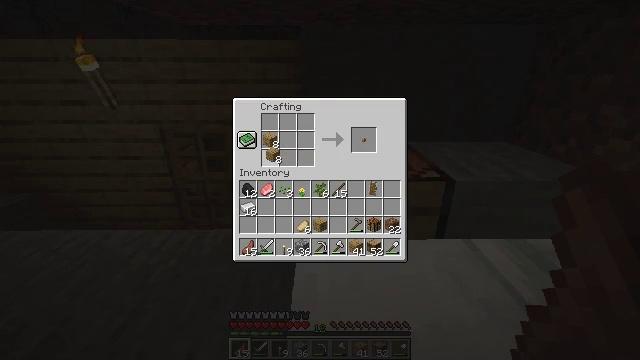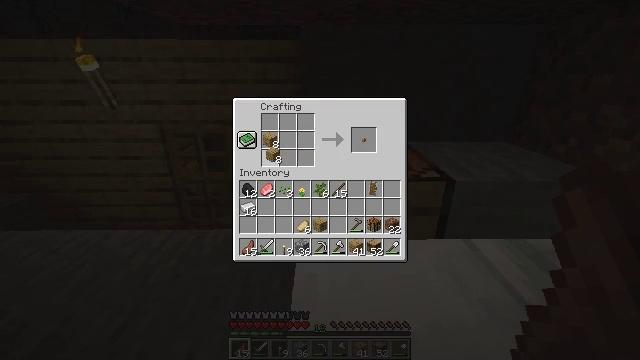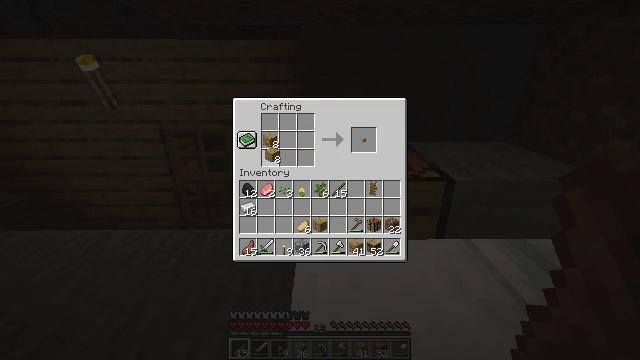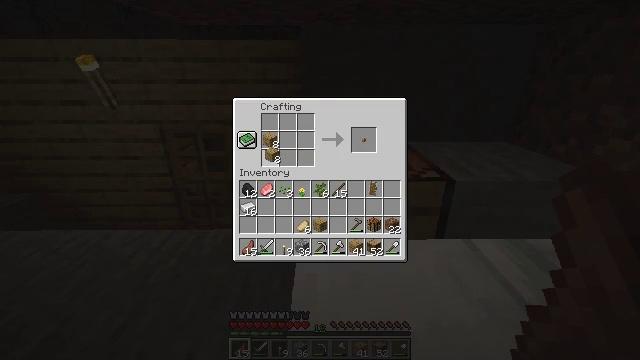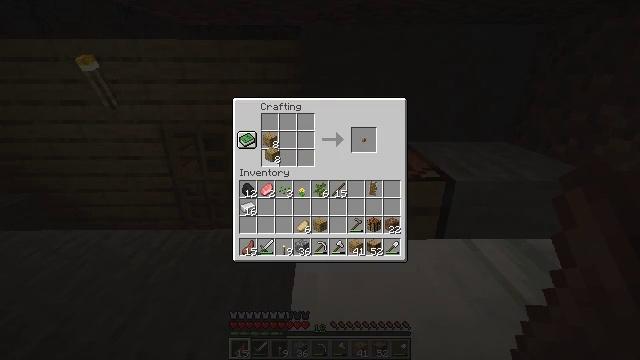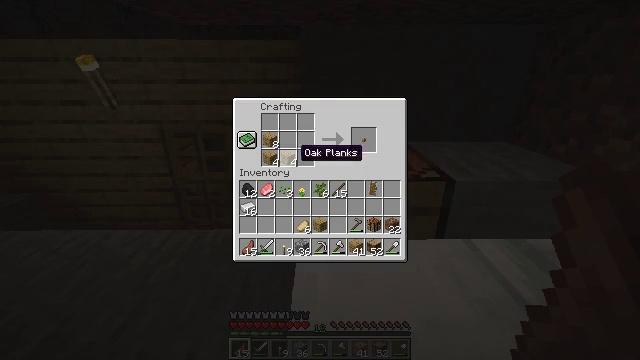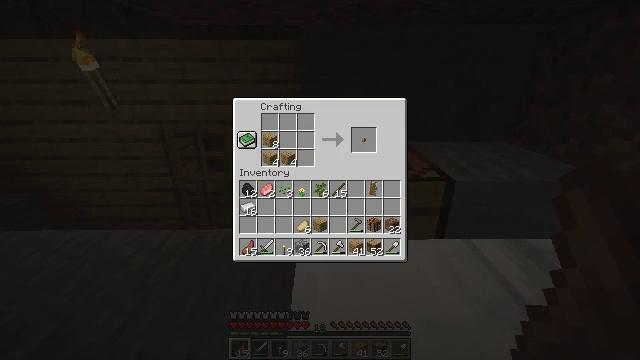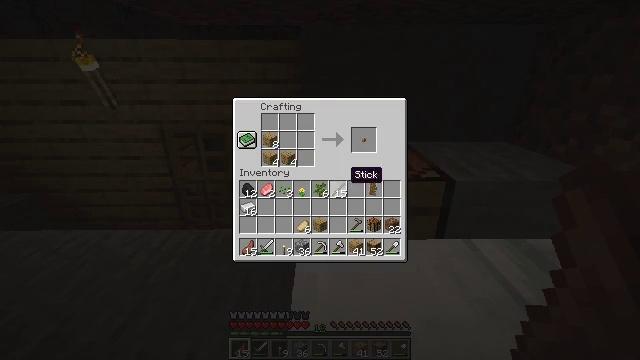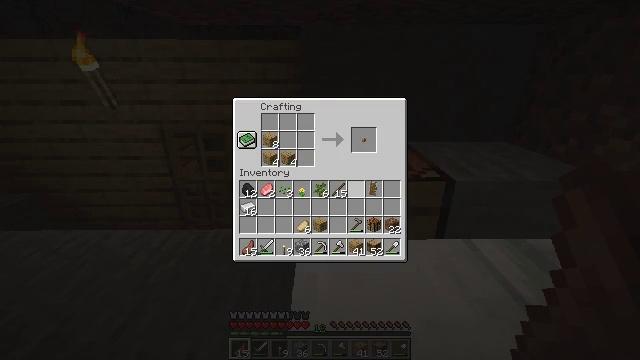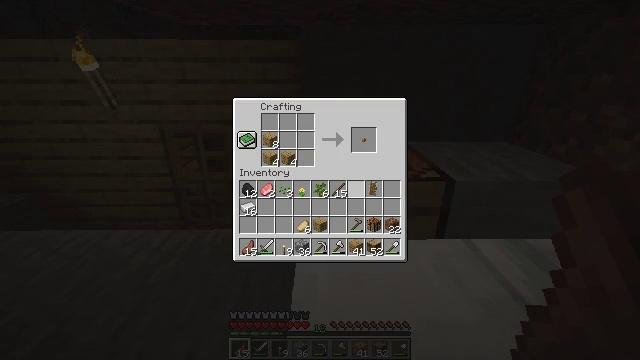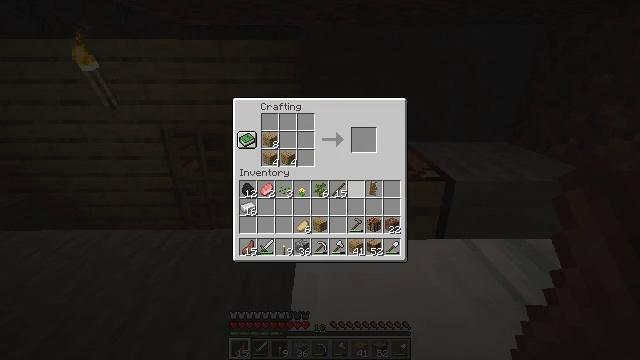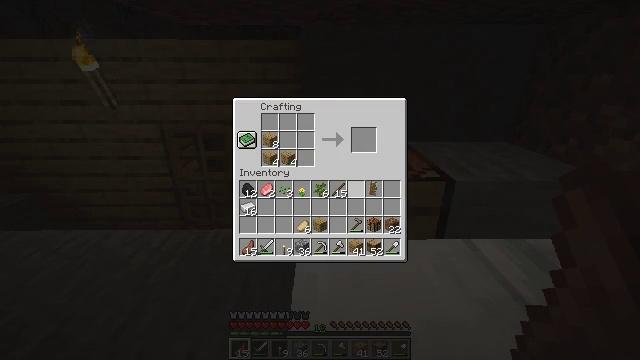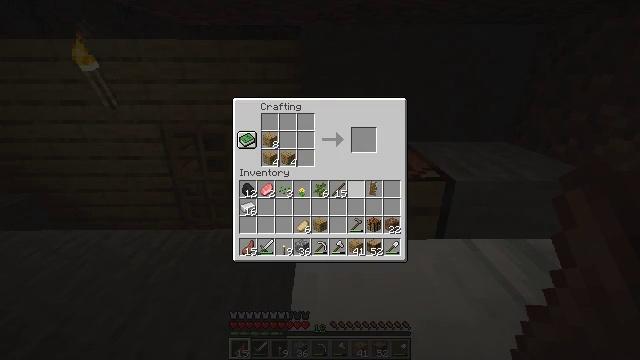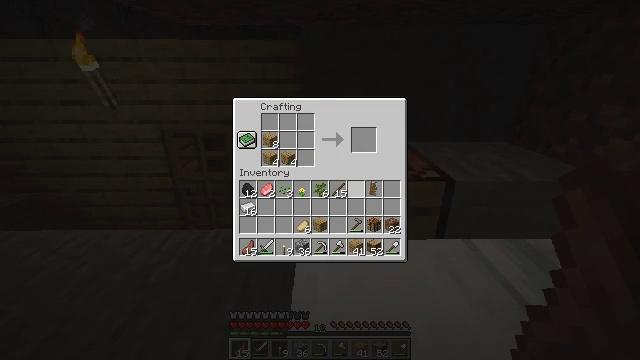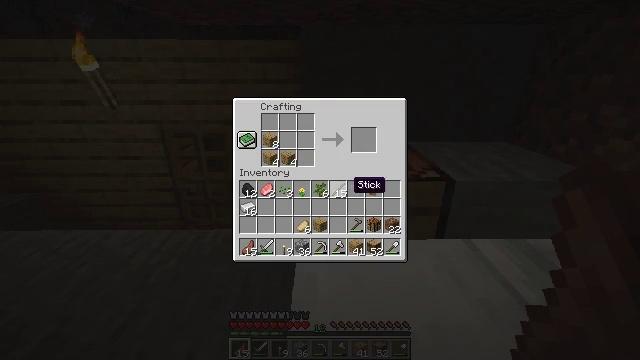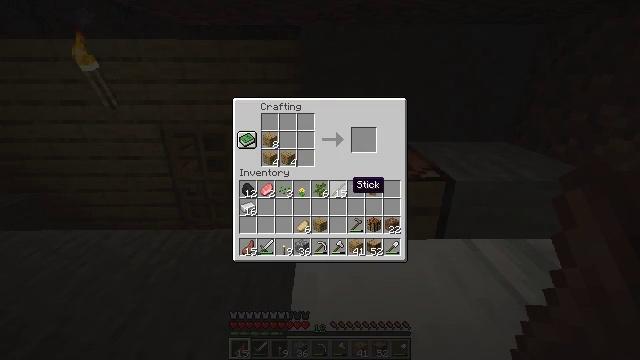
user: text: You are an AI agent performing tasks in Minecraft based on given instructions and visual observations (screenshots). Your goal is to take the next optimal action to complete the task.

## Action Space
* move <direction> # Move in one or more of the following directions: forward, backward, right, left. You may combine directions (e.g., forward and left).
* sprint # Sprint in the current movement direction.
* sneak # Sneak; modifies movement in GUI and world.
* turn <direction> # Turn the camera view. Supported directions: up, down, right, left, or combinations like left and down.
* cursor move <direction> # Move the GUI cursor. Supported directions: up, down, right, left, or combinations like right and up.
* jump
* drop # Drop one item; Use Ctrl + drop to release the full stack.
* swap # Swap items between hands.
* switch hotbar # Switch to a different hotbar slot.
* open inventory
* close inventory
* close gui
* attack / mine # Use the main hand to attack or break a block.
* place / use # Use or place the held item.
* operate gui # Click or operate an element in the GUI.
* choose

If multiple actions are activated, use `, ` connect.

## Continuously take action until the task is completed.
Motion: motion action
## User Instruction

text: Assemble an oak fence with oak planks and sticks in the crafting table.
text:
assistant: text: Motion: no_op
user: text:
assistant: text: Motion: operate gui
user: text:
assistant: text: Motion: operate gui
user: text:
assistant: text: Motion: operate gui
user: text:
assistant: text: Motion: cursor move right
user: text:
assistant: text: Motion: cursor move right and down
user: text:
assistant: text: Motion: cursor move right and down
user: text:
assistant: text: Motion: no_op
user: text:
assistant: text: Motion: no_op
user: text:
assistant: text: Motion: no_op
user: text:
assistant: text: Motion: no_op
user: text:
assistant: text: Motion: no_op
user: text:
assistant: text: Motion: no_op
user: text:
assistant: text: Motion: no_op
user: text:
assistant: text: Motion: no_op
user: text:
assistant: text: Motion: no_op
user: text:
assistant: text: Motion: no_op
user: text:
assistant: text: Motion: no_op
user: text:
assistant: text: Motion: cursor move left
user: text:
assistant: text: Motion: cursor move left and up
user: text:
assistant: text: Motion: no_op
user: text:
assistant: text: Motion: no_op
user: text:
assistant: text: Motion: no_op
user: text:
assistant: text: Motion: no_op
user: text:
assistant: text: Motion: no_op
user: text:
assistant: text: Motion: no_op
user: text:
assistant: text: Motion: no_op
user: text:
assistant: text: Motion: operate gui
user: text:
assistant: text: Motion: operate gui
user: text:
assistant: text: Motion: cursor move left